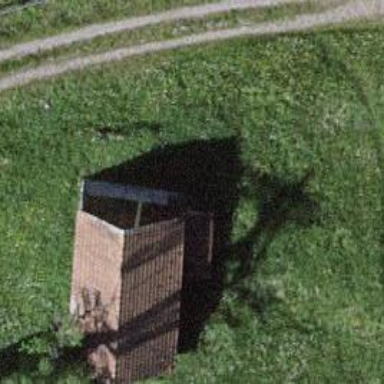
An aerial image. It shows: Shed.